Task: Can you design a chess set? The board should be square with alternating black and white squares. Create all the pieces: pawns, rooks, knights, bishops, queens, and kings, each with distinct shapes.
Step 398:
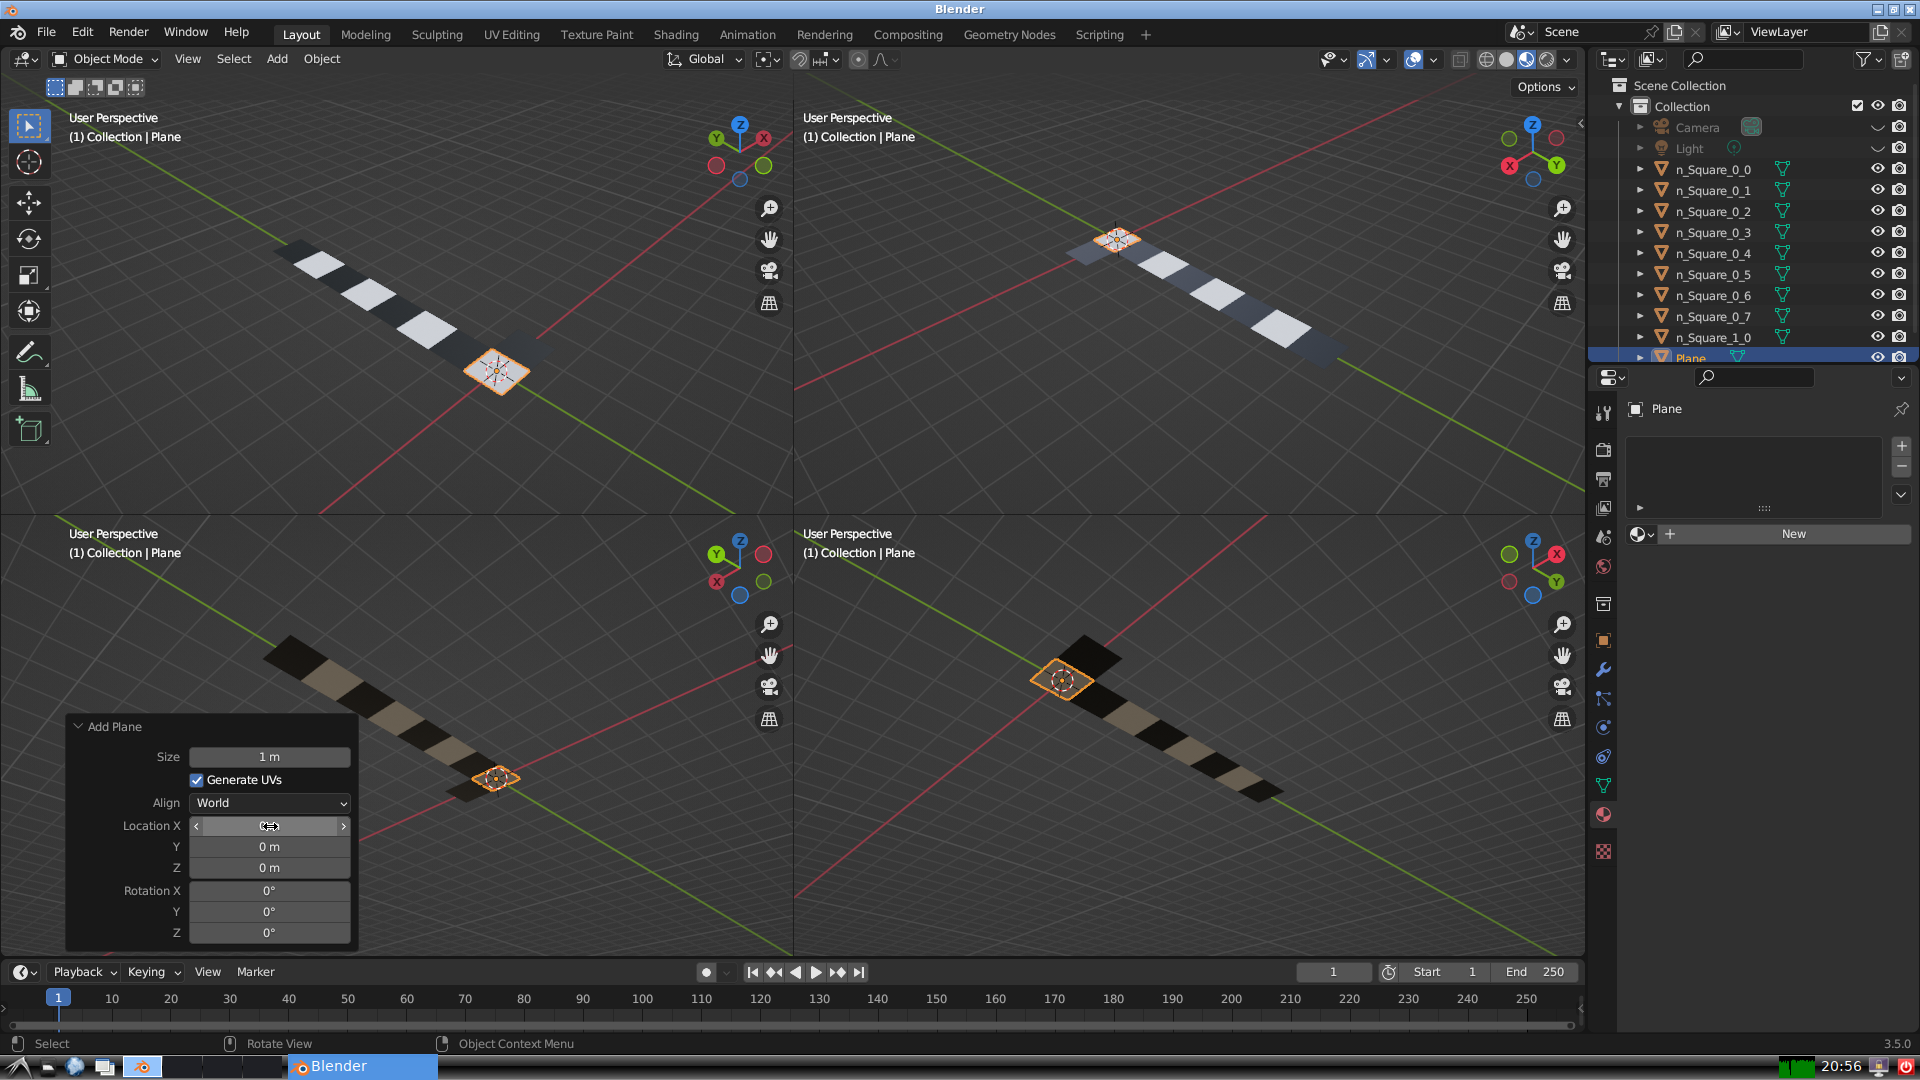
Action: click: no